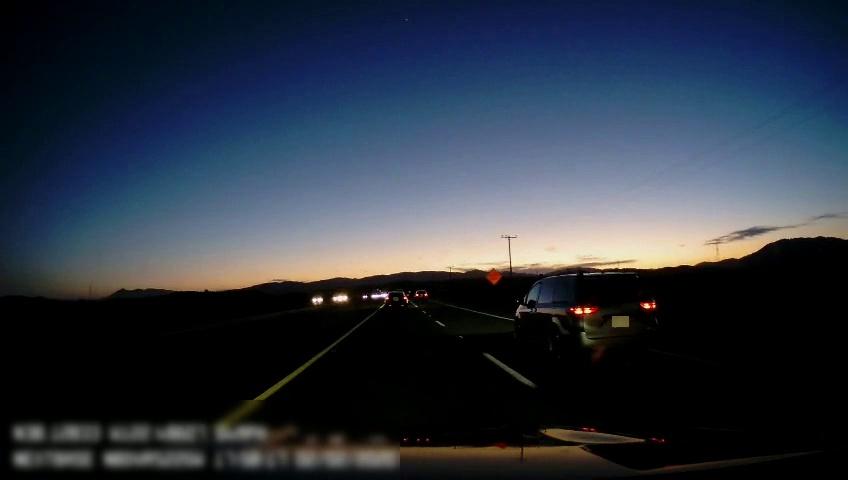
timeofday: Dusk/Dawn/Twilight
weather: Sunny
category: Drivable Space
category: Vehicles | Car
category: Vehicles | Car
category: Vehicles | SUV
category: Vehicles | SUV
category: Vehicles | SUV
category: Lanes | Alternate Lane
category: Lanes | Current Lane
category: Lanes | Current Lane
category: Traffic | Signs